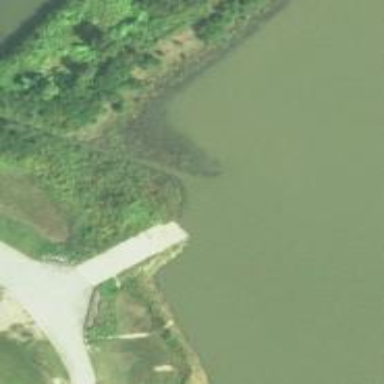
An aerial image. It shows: Slipway on leisure land.